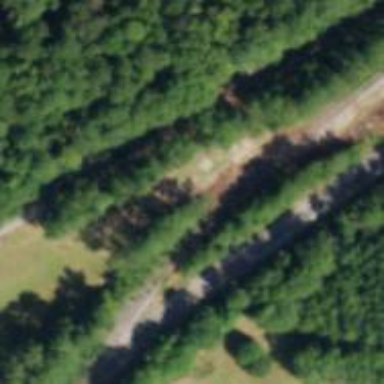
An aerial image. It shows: Disused railway spur service for lumber freight.